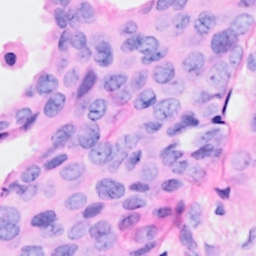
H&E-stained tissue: Breast